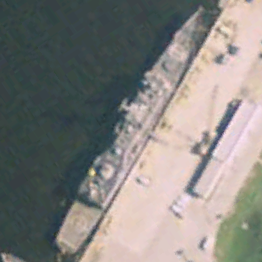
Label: cruiser